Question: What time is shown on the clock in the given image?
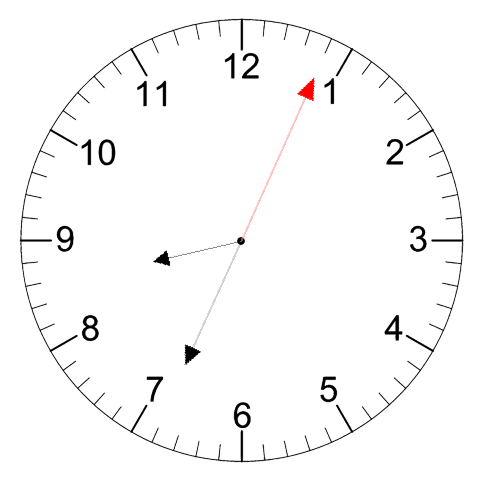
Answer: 08:34:04